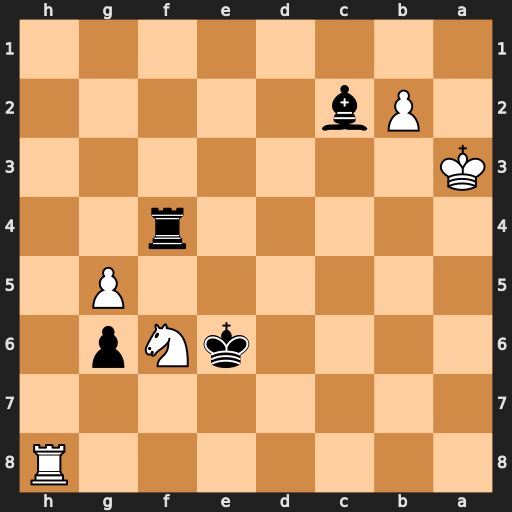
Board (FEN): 7R/8/4kNp1/6P1/5r2/K7/1Pb5/8
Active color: b
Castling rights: -
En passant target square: -
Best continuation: Ra4#